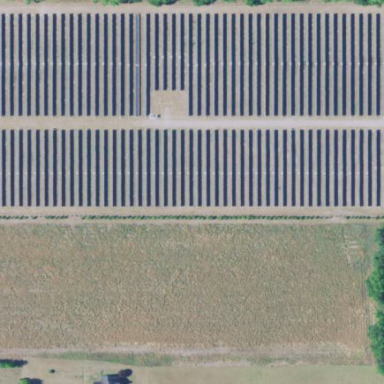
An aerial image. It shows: Solar power plant with photovoltaic technology surrounded by fence.